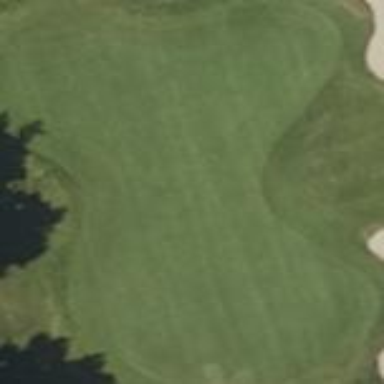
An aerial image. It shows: Golf green.